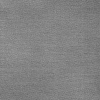
Atmospheric dust classification: dusty